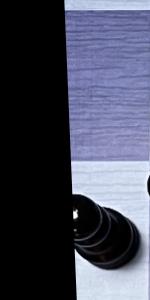
Label: Pawn_Black